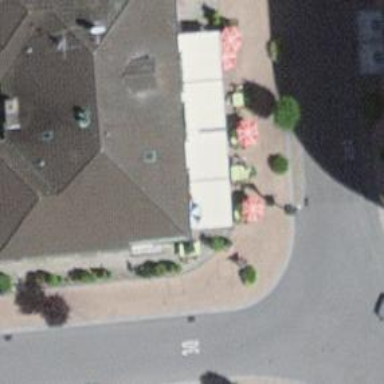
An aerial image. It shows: Restaurant.